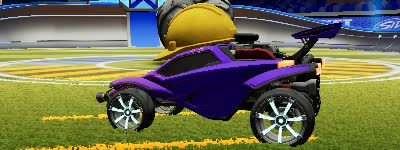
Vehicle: octane